Question: How can I create an 'alertDialog' which consists of a list of items defined in the code. I want the alert similar to this:

I have seen <URL> but still I'm not able to create the alert.
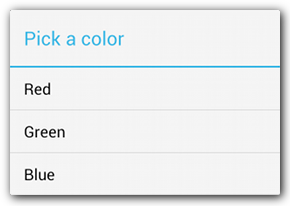
Answer: Try this code. i think this will definitely helps you
'''
public class MainActivity extends Activity {
@Override
protected void onCreate(Bundle savedInstanceState) {
super.onCreate(savedInstanceState);
setContentView(R.layout.activity_main);
AlertDialog.Builder dialog = new AlertDialog.Builder(this);
dialog.setTitle("Pick Colour");
dialog.setItems(R.array.colors,new DialogInterface.OnClickListener() {
@Override
public void onClick(DialogInterface dialog, int position) {
// TODO Auto-generated method stub
Toast.makeText(getApplicationContext(),"selected Item:"+position, Toast.LENGTH_SHORT).show();
}
});
dialog.setPositiveButton("Ok", new DialogInterface.OnClickListener() {
@Override
public void onClick(DialogInterface dialog, int which) {
// TODO Auto-generated method stub
dialog.dismiss();
}
});
AlertDialog alert = dialog.create();
alert.show();
}
}
'''
let me know if you have any doubts.